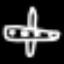
Label: airplane